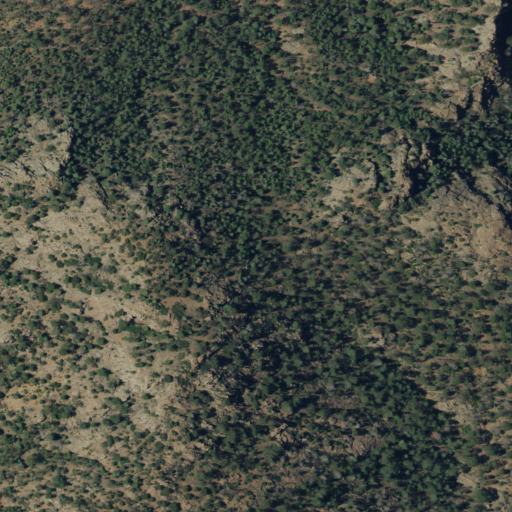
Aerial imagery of mountain in New Mexico named Shaggy Peak containing evergreen forest and shrub